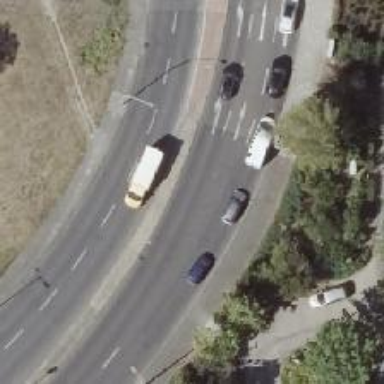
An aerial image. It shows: Asphalt road with lane markings. The road is primary link.